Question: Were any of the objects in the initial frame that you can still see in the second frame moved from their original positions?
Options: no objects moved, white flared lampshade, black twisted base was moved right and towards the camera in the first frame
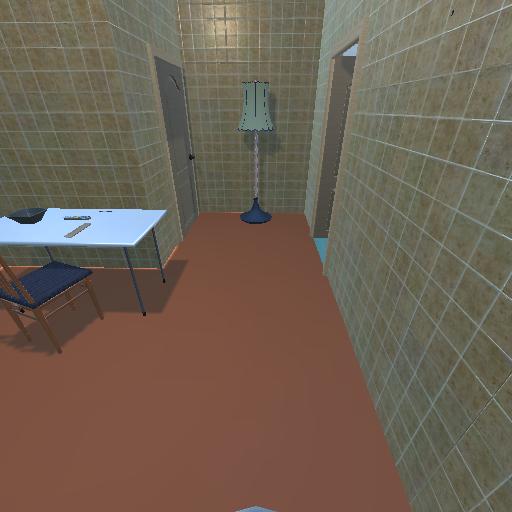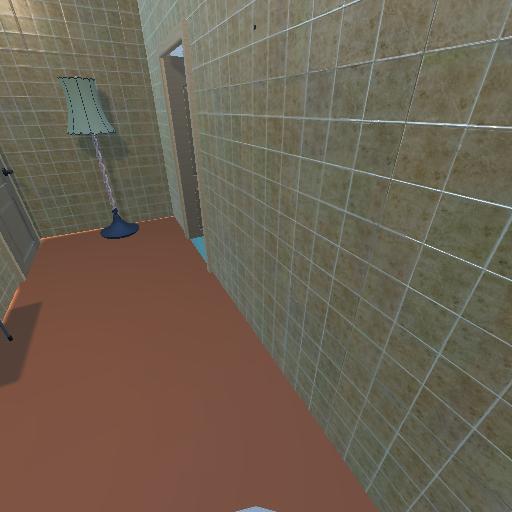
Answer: no objects moved